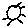
Label: sun